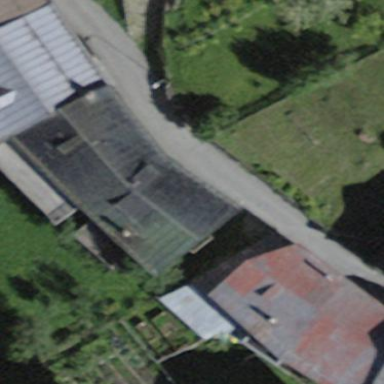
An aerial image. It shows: Building with gabled roof oriented across its structure.